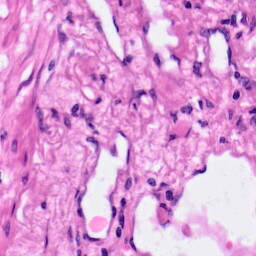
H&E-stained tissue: Pancreatic